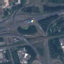
Land use / land cover: Highway